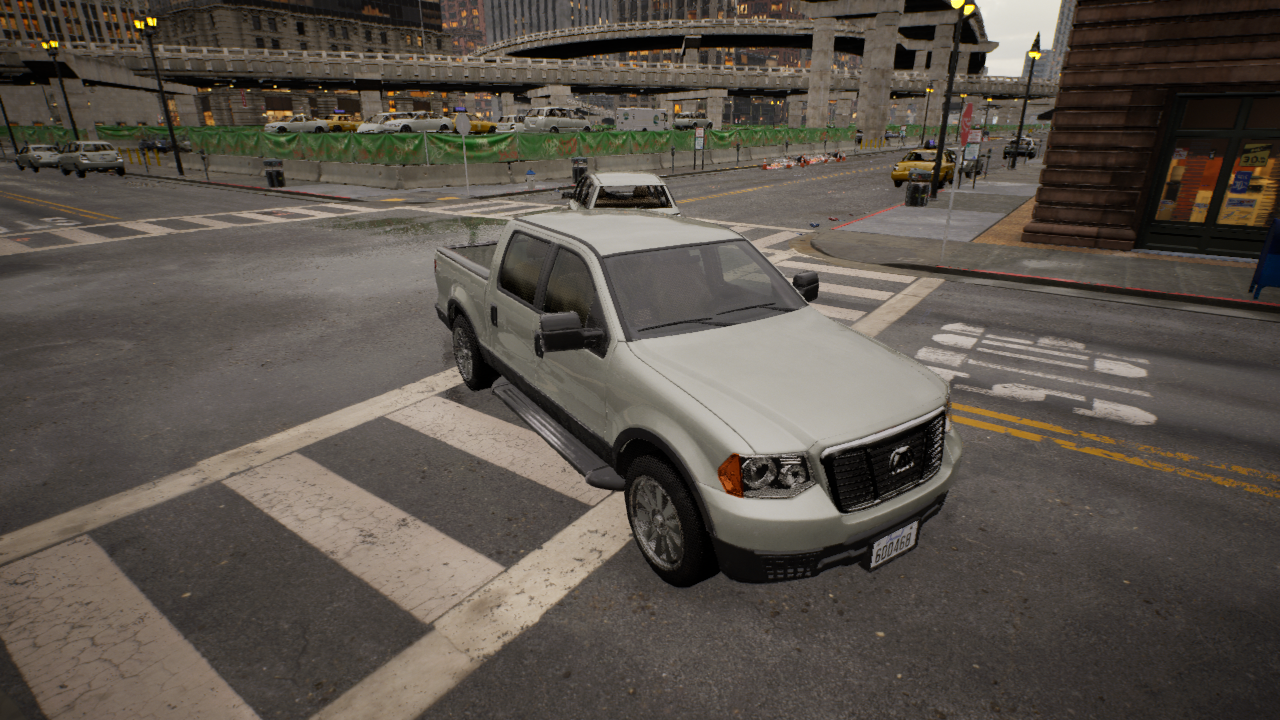
Venue: intersection
Lighting: golden hour
Vehicle rig: pickup